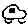
Label: car